Question: we all know this window which asks about various details including company identifier/bundle identifier.

My question is, say at the time I create the project, I write some company/bundle identifier because I don't have developer account at that point in time or smth else.
Later, when I decided to submit the app to appstore, can I change this bundle identifier to something more proper?
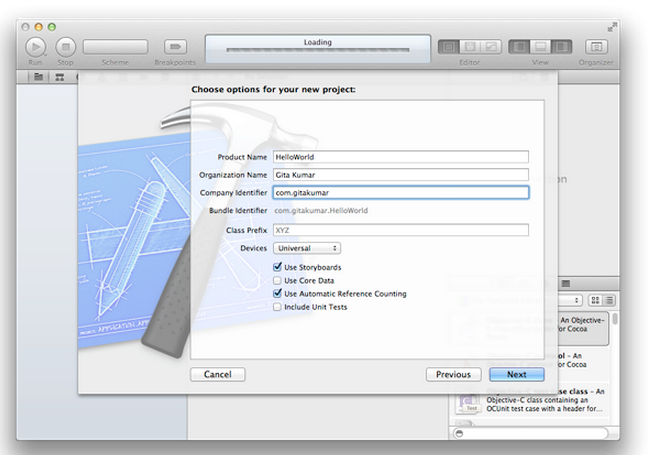
Answer: Yes, you can change.
Go to settings of project. Change there.
This will help you
<URL>